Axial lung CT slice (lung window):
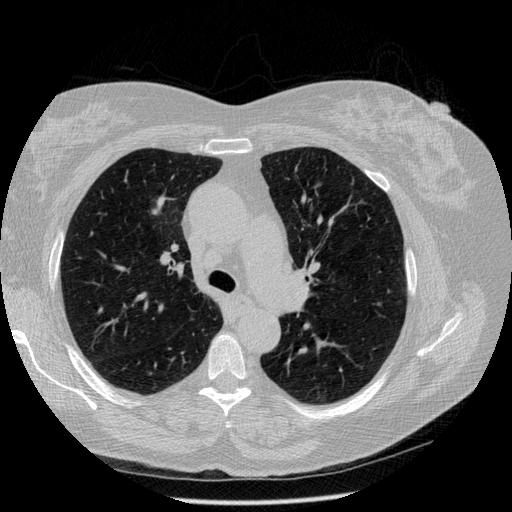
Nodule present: no